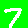
Digit: 7